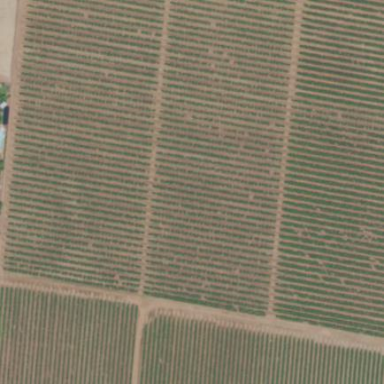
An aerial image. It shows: Vineyard where grapes are grown.